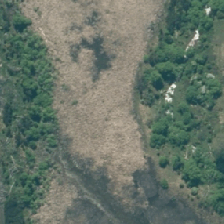
Land cover: herbaceous_freshwater_vege